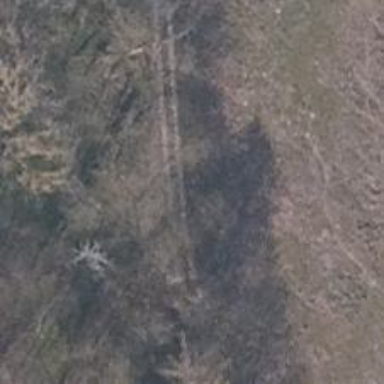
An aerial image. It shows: Track with grade 3 surface.